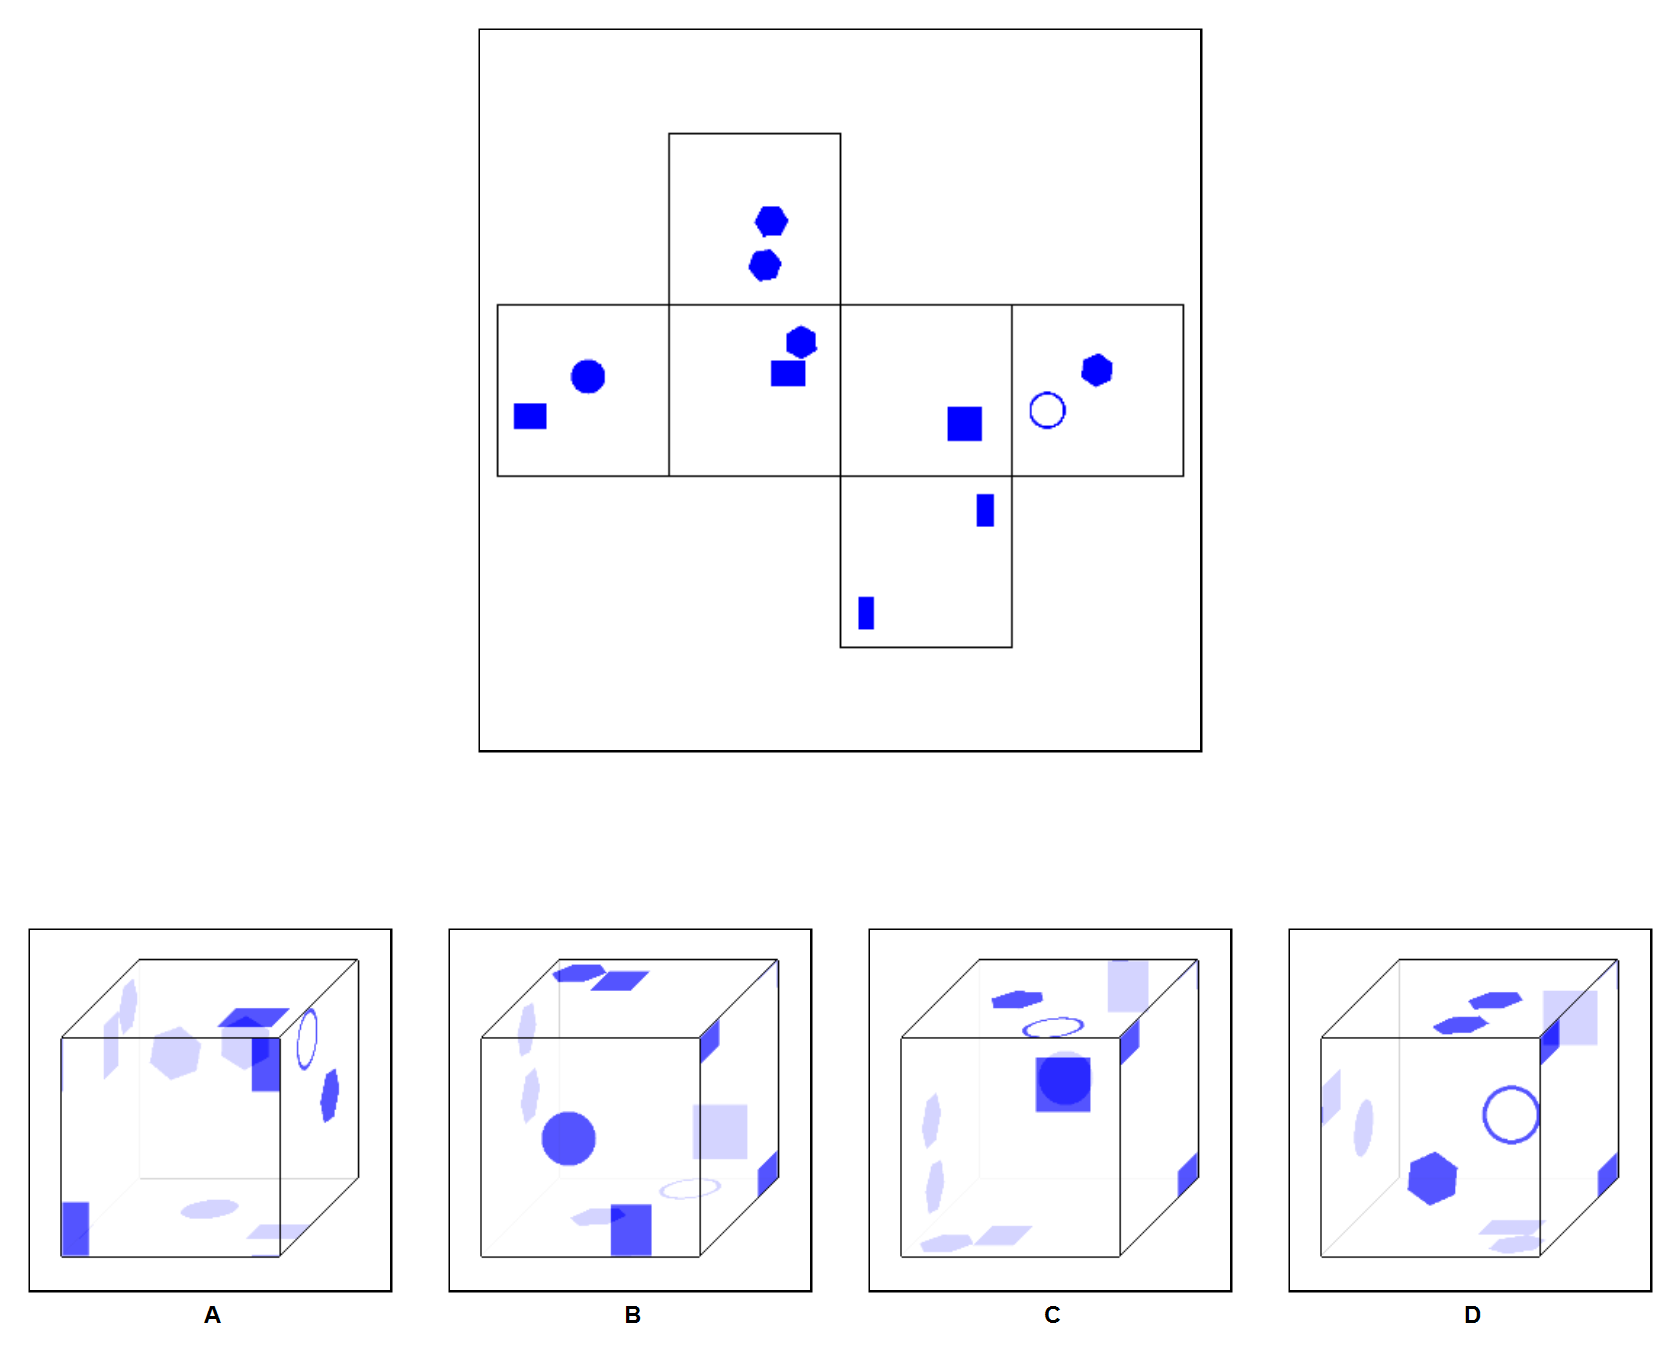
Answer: D